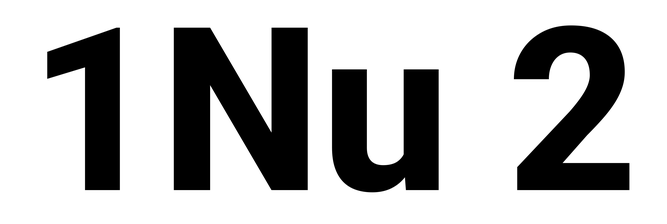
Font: Roboto_ExtraBold